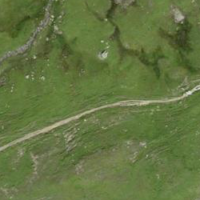
EUNIS habitat code: 26
Species observed at this site:
Linaria cannabina